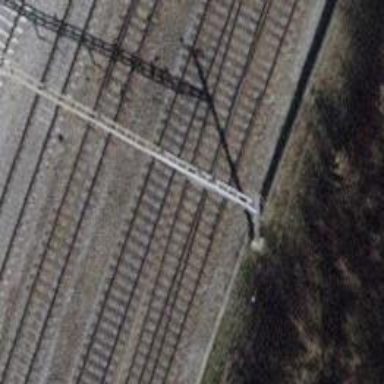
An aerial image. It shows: Single railway track with electrified contact line.